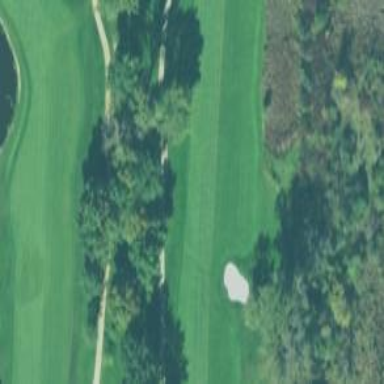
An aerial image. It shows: Golf hole.